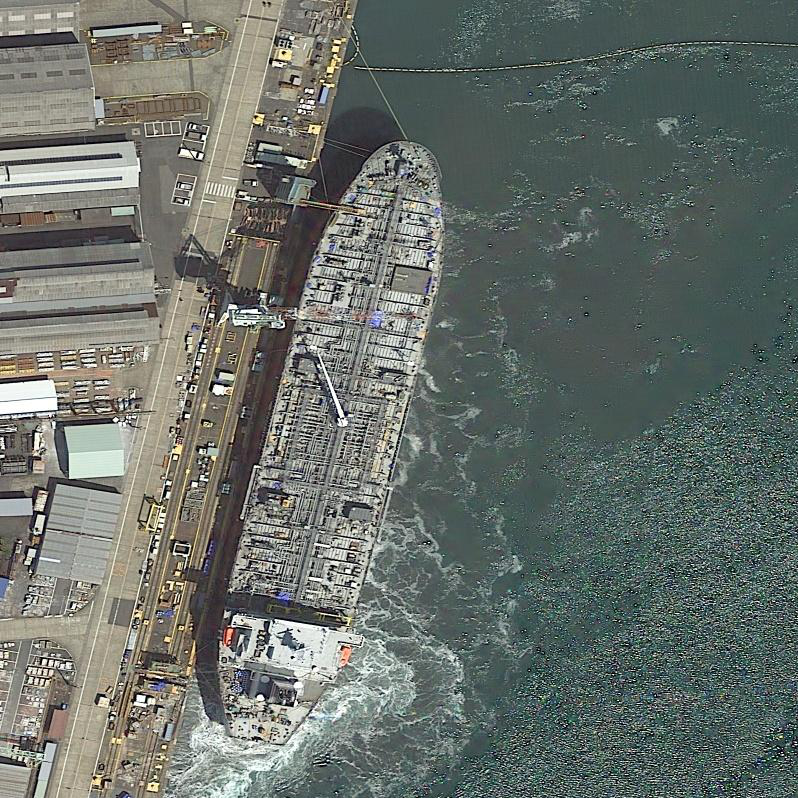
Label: Tank_ship